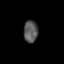
Tissue: prostate
Cell type: Fibroblasts
Senescence score: 0.8036
Nuclear area (px): 307
Mean DAPI intensity: 86.993